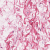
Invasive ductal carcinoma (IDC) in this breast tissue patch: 0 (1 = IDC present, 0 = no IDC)